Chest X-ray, PA view. Patient: 46 years old, sex M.
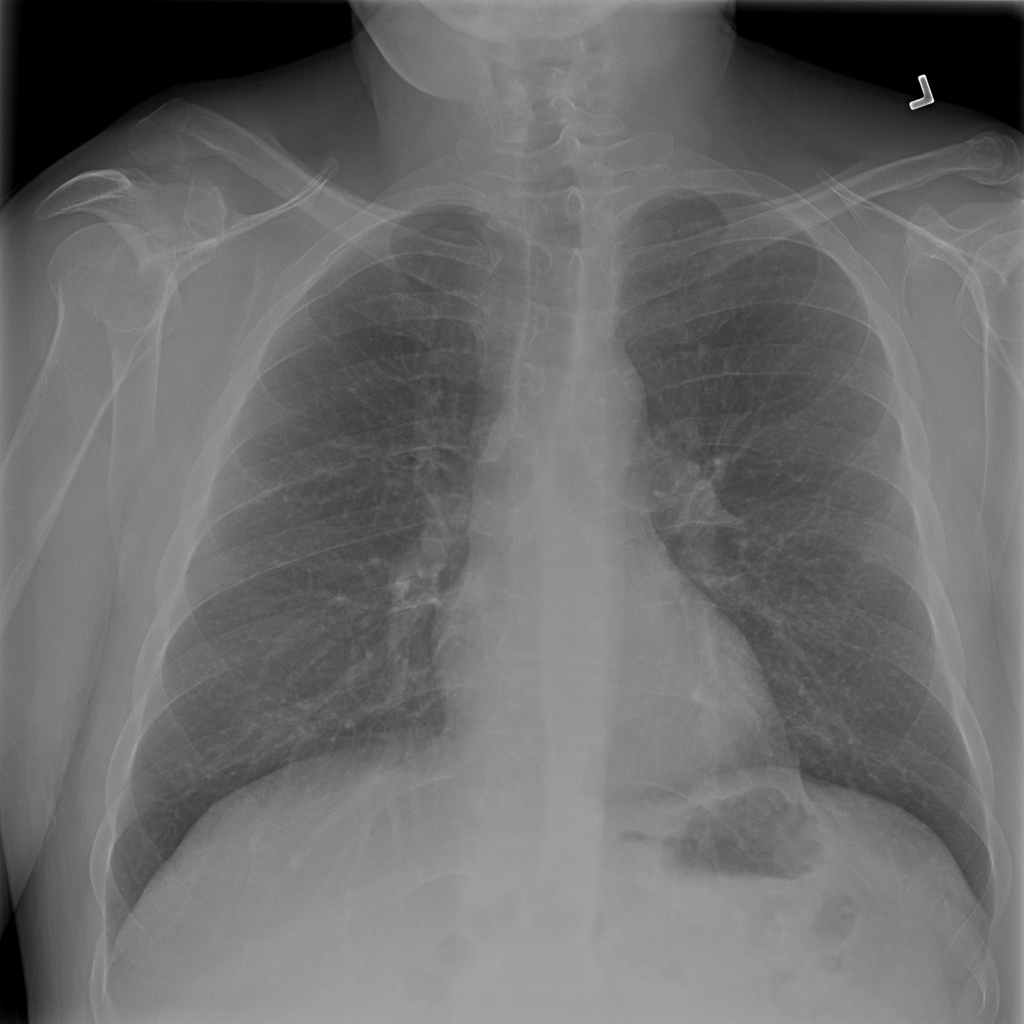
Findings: No Finding